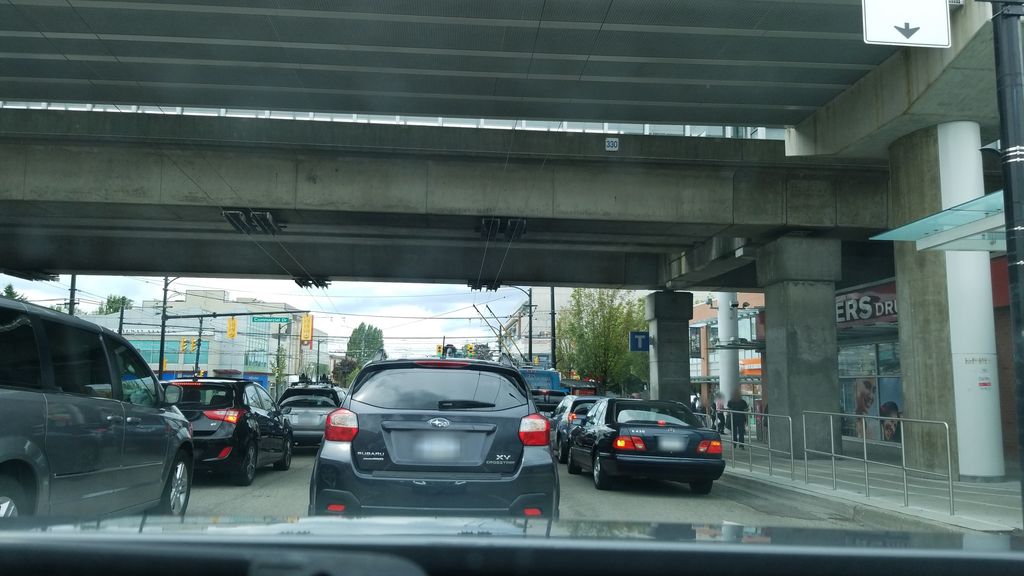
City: vancouver